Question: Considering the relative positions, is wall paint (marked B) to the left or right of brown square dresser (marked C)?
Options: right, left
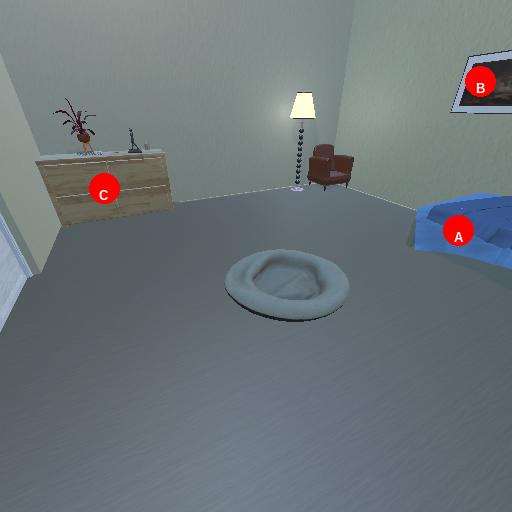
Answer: right